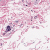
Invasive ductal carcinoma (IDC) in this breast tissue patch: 0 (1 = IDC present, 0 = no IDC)